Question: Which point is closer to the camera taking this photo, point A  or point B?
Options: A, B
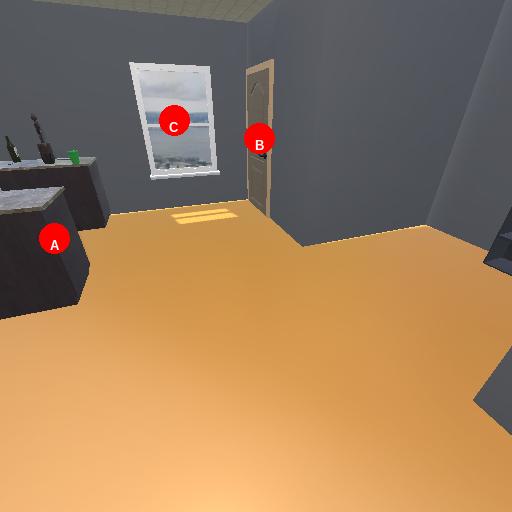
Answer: A